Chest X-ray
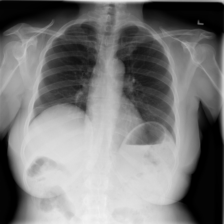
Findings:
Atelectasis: negative
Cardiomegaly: negative
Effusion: negative
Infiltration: negative
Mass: negative
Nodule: negative
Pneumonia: negative
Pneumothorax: negative
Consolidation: negative
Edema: negative
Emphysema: negative
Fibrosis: negative
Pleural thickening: negative
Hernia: negative